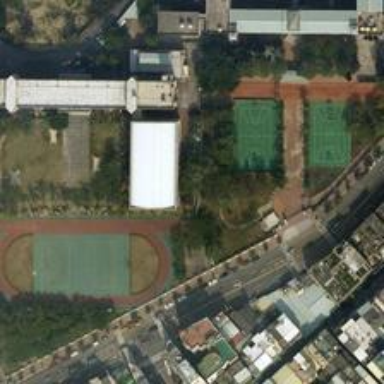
Two courts which are surrounded by buildings and located at junctions can be easily seen .